Aerial crown-view tile of a tropical tree (Barro Colorado Island, Panama), acquired 20250317:
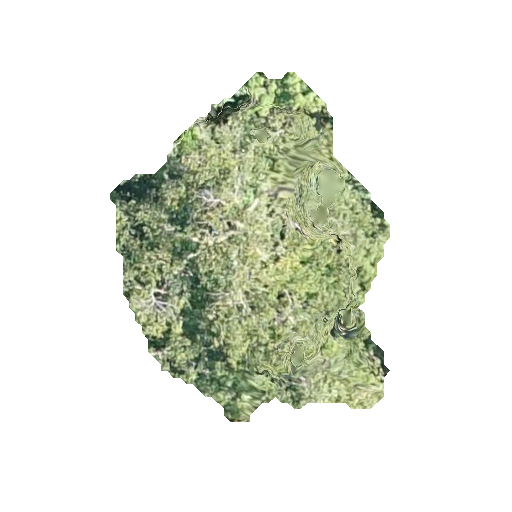
Species: Astronium graveolens
GBIF accepted scientific name: Astronium graveolens
Crown area: 99.633 m²